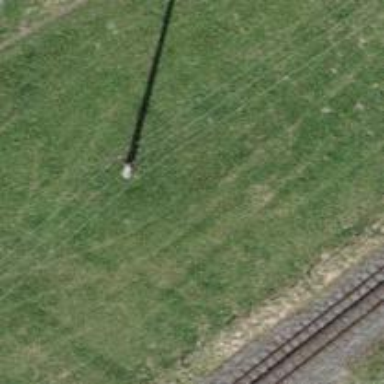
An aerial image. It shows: Power pole.